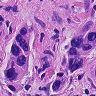
Metastatic tissue present: yes